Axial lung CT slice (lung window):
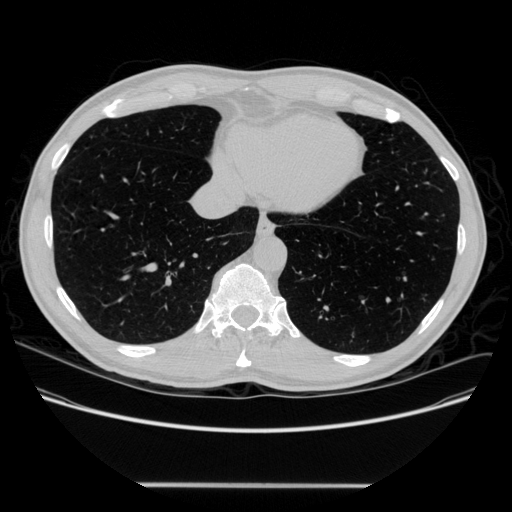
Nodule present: no